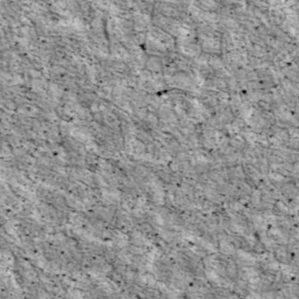
Label: non_frost